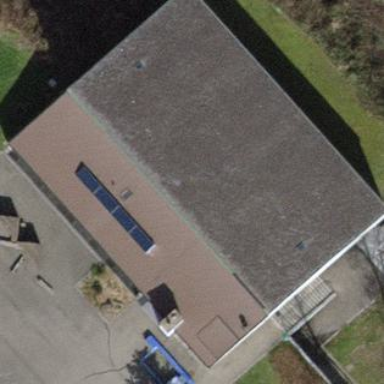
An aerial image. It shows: School building.